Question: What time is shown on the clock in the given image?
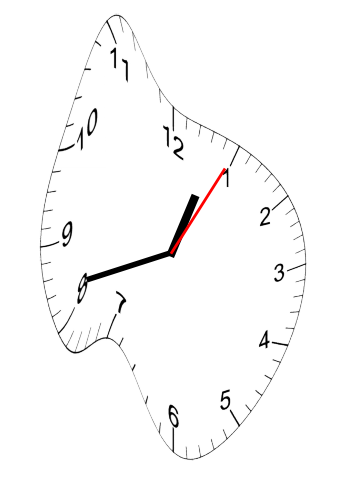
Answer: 12:42:05